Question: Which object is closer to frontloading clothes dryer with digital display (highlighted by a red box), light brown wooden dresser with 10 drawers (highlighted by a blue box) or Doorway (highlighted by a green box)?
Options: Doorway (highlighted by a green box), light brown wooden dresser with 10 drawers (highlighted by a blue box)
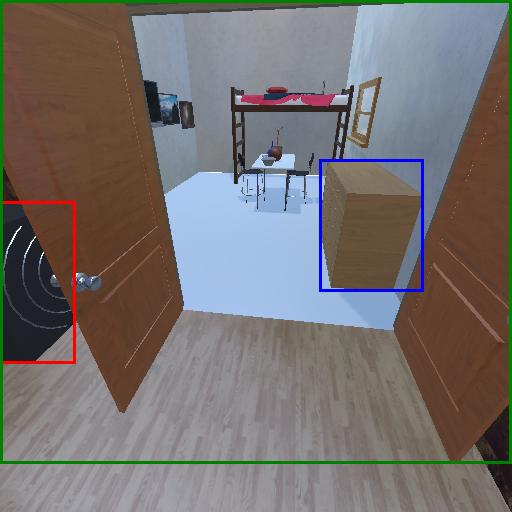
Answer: Doorway (highlighted by a green box)